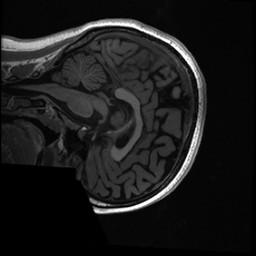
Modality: T1w
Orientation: sagittal
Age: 23
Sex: female